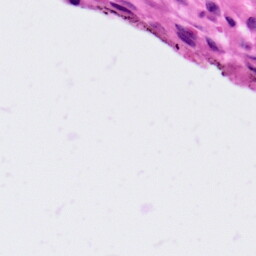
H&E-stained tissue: Ovarian